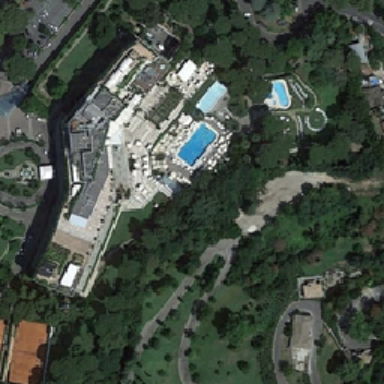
We can see the resort the proyconconville with two swimming pools and a sports field between the lawn trees and the path .